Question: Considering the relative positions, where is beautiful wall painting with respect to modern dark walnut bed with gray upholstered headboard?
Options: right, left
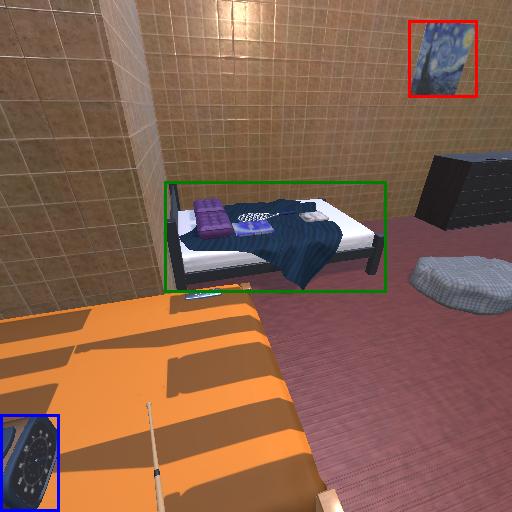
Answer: right